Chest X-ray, PA view. Patient: 55 years old, sex F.
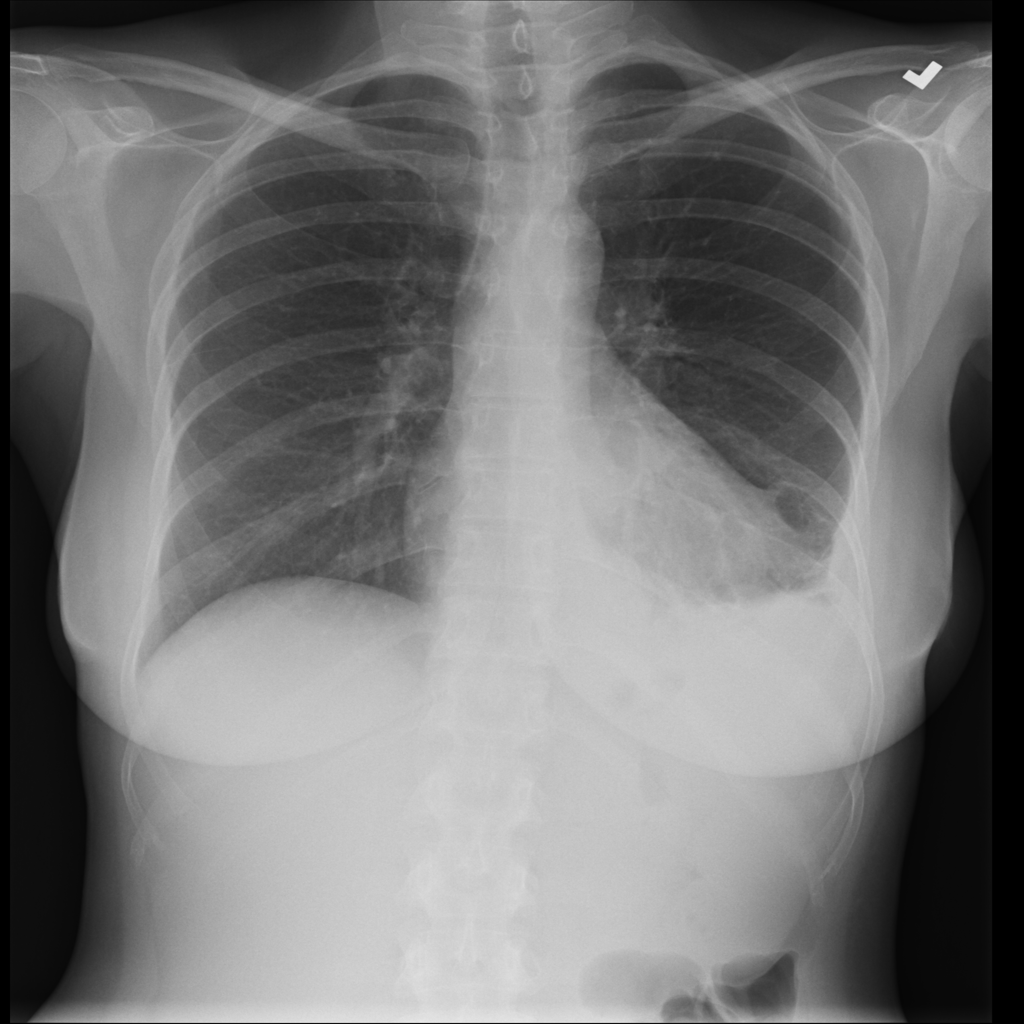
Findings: Effusion